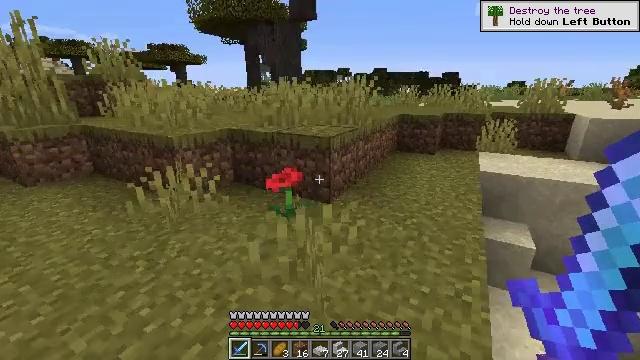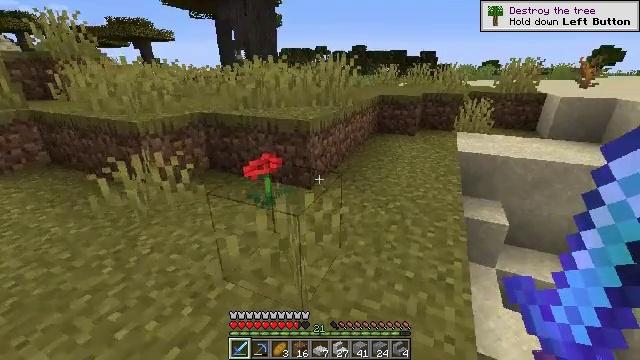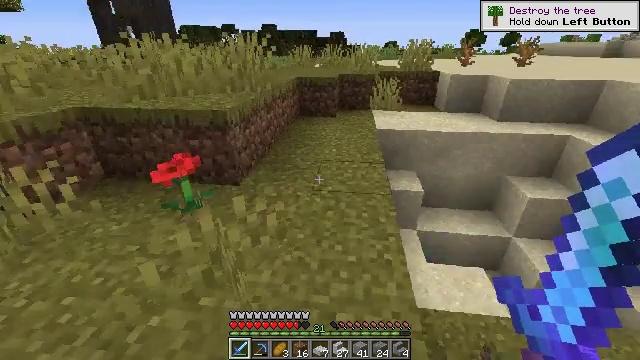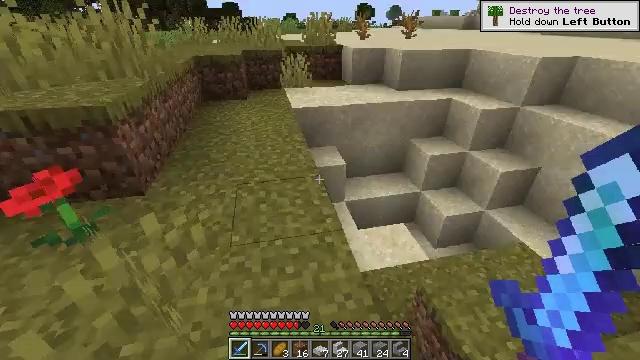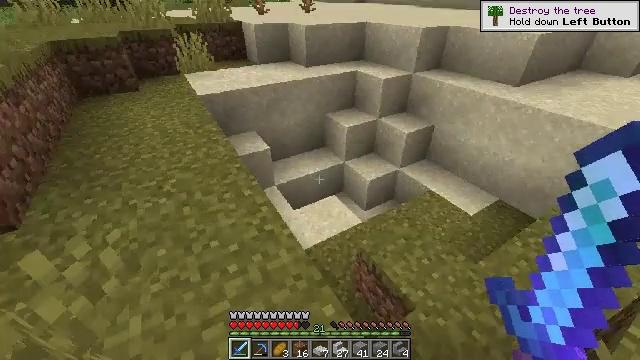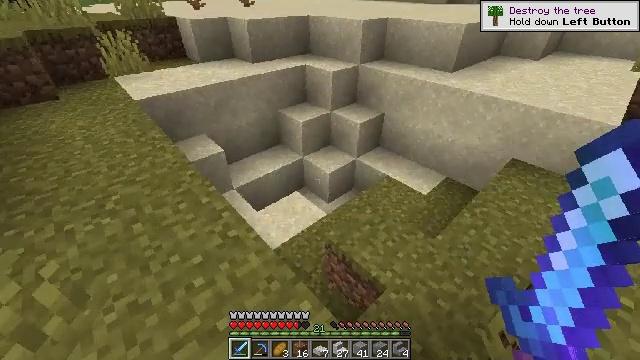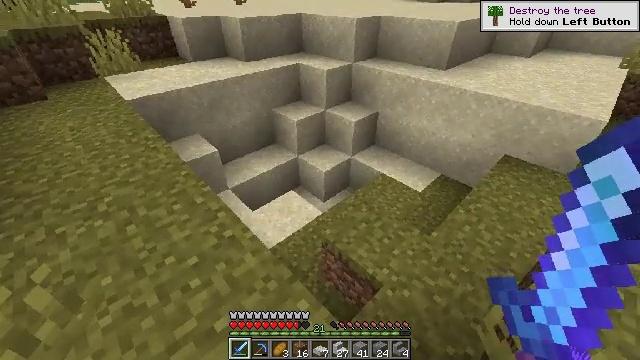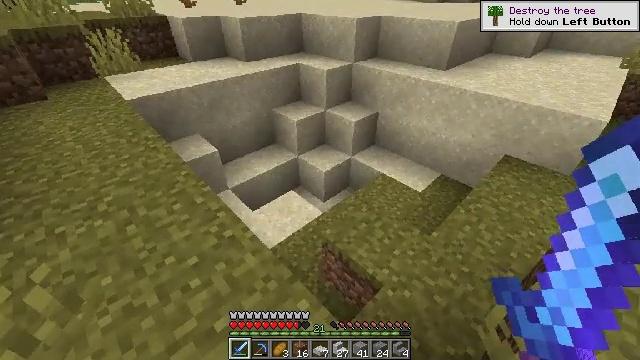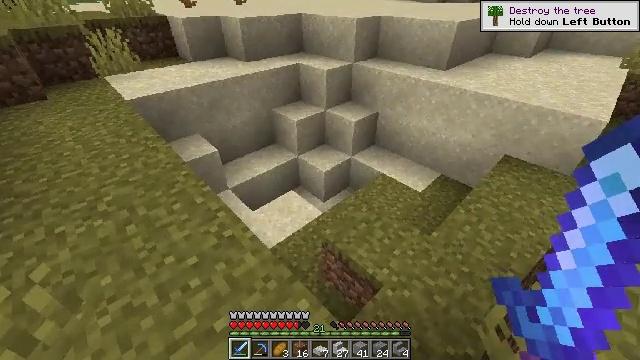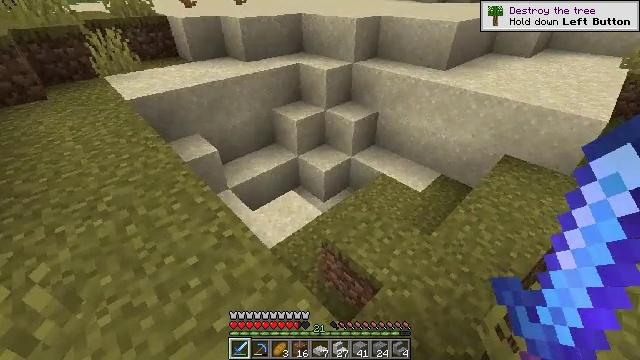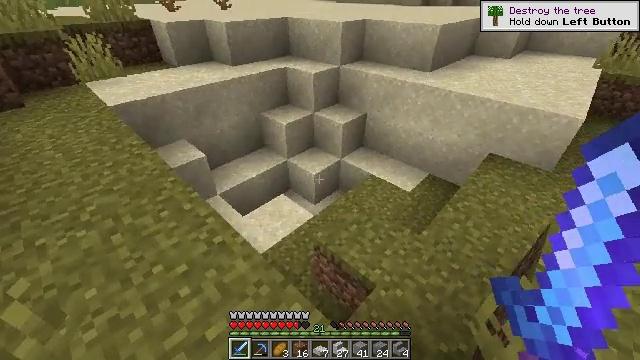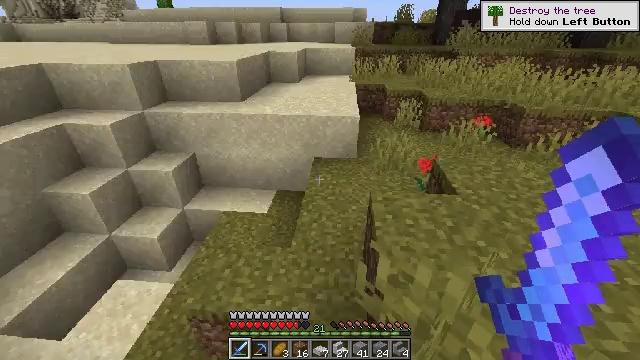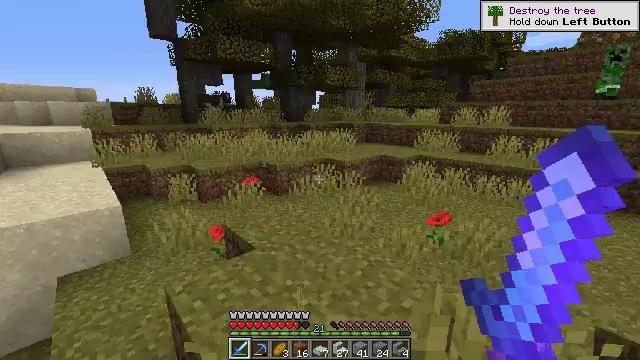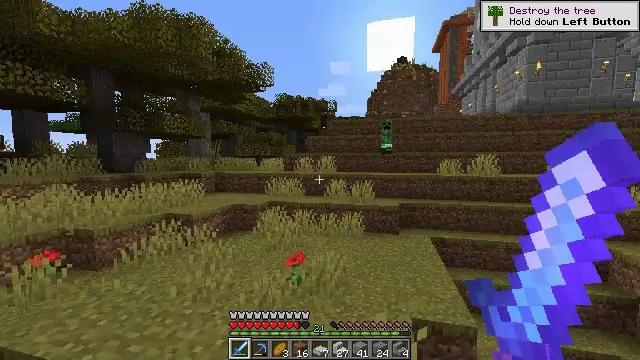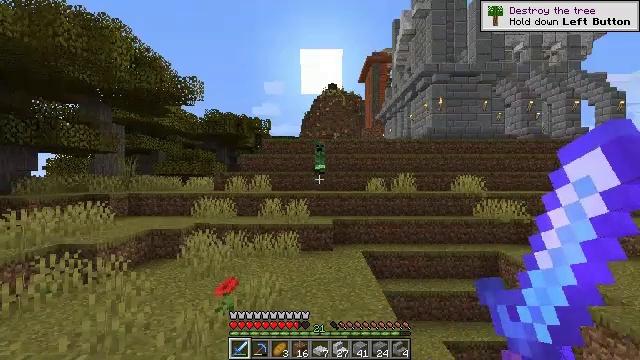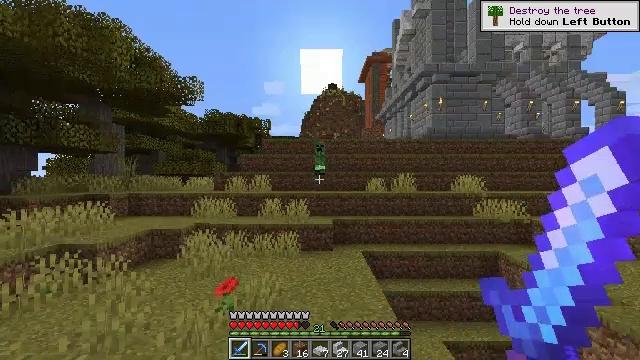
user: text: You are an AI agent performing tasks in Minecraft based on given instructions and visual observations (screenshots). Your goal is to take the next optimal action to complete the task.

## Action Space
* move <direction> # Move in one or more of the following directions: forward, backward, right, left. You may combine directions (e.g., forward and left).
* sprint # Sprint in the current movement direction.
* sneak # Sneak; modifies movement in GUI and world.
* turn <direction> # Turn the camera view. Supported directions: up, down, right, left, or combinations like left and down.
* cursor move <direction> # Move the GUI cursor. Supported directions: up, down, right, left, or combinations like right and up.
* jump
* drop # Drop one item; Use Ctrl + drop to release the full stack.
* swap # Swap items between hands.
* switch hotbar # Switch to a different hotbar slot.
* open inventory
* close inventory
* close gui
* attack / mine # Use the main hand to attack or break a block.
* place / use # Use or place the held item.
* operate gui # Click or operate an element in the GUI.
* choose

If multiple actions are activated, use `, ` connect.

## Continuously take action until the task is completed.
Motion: motion action
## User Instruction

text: Left click to mine the dead bush.
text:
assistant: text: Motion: move forward, turn right and down
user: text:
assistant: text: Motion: turn right and down
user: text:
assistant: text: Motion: turn right and down
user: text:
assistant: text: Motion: turn right and down
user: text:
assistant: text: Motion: turn right and down
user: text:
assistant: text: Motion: turn right
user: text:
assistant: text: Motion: no_op
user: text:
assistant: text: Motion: no_op
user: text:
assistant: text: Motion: no_op
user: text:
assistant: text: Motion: turn right
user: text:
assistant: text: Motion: turn right and up
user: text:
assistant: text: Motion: turn right and up
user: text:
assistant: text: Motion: turn right and up
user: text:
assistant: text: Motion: turn right and up
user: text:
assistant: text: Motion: no_op
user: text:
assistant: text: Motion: no_op
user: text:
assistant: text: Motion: no_op
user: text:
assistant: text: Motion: no_op
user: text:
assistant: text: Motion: no_op
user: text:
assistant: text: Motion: no_op
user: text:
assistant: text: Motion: no_op
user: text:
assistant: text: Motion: no_op
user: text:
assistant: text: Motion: no_op
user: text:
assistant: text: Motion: no_op
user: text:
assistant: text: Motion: no_op
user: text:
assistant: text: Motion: no_op
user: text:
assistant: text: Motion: no_op
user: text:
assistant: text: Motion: no_op
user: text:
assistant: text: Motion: no_op
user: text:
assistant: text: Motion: turn left and down